Field crop: tomato
Growth stage: 1
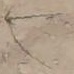
Species: cyperus